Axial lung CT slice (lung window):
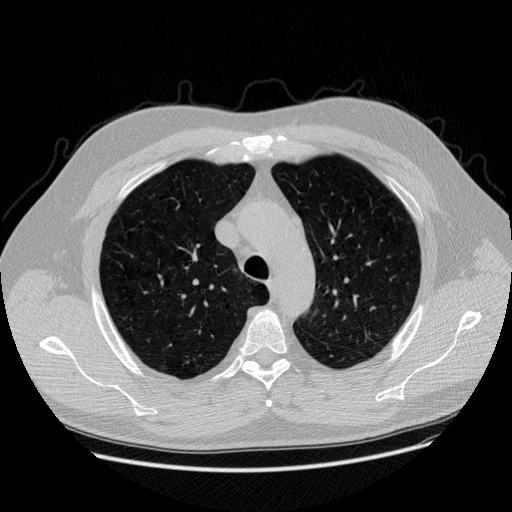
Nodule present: no